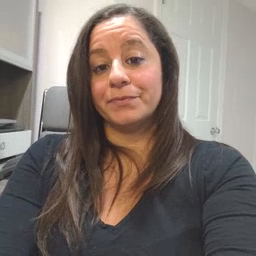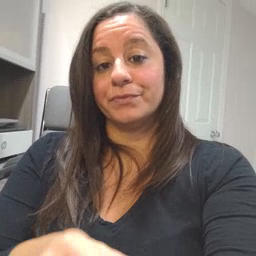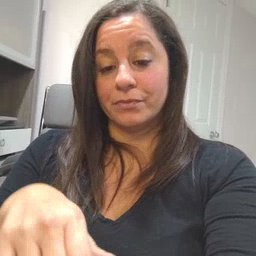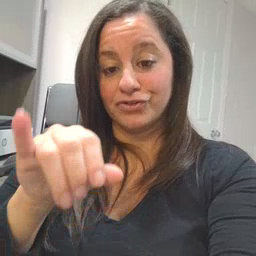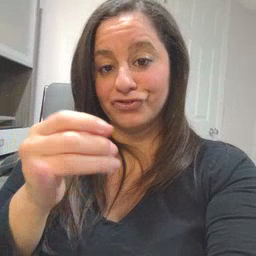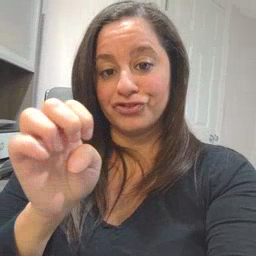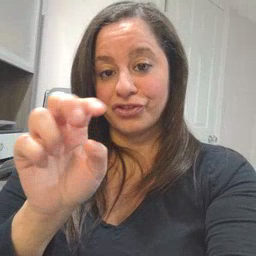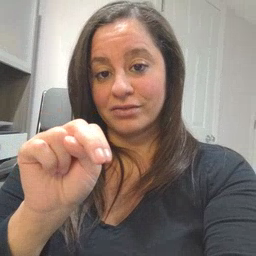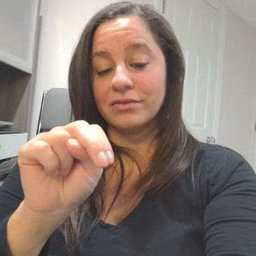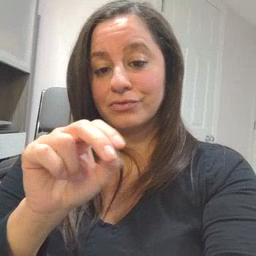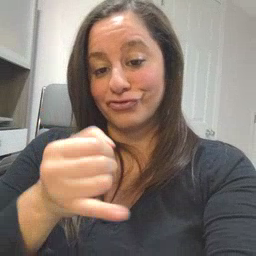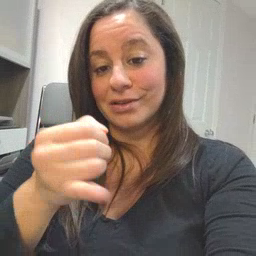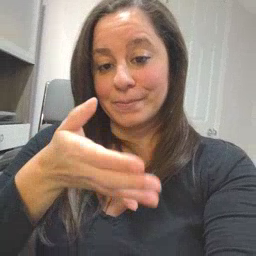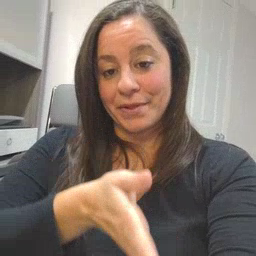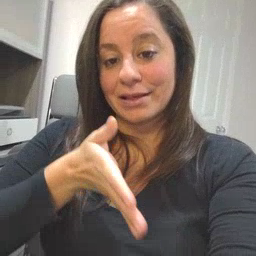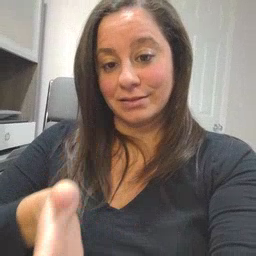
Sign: jeans